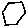
Label: hexagon